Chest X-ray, AP view. Patient: 64 years old, sex M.
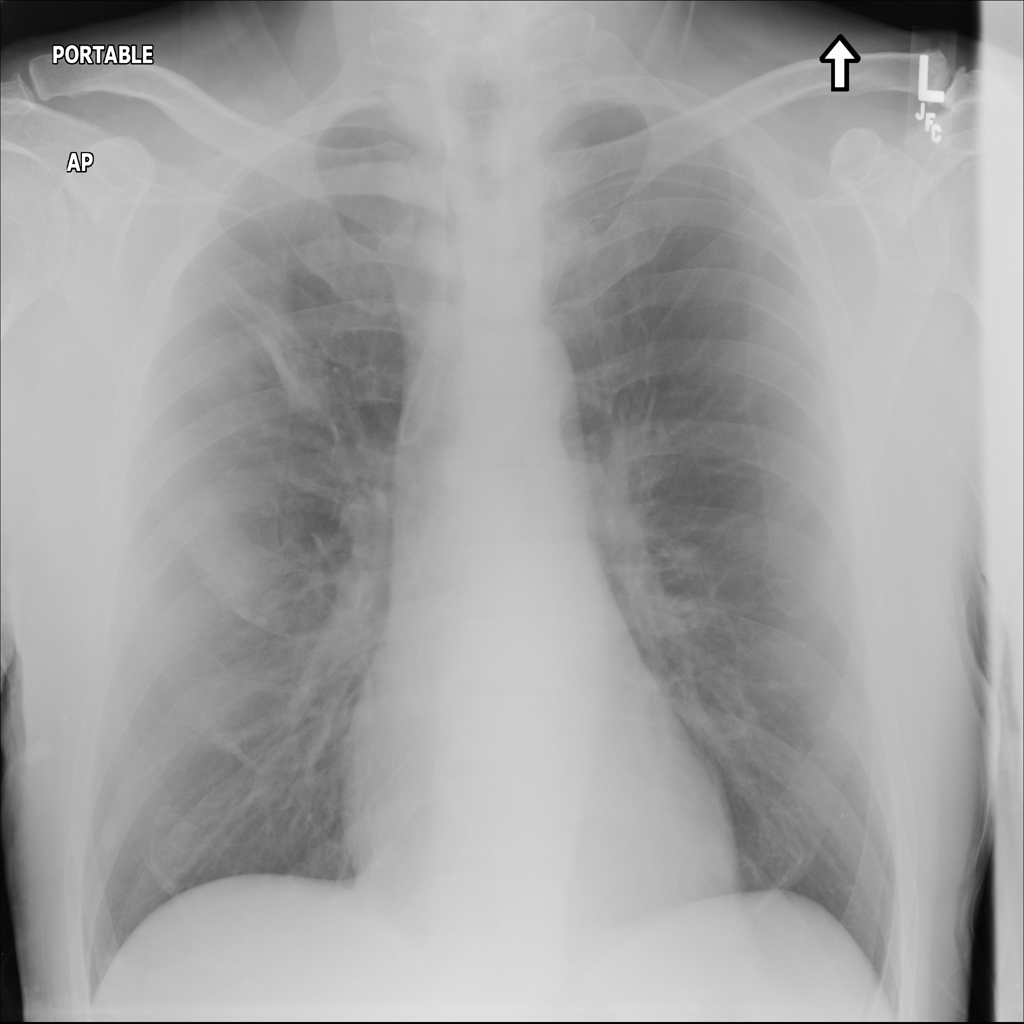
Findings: Nodule